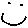
Label: smiley face